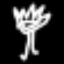
Label: palm tree